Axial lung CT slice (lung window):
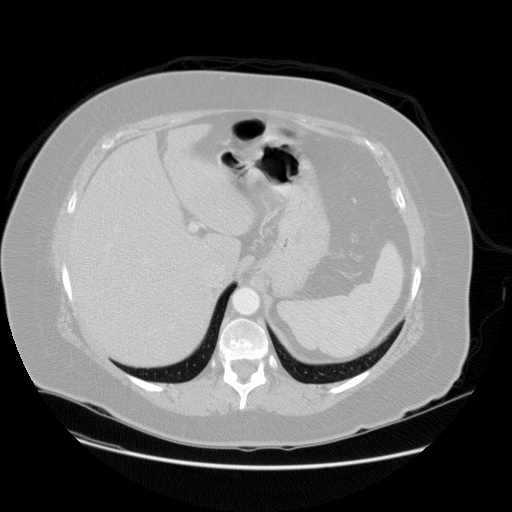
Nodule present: no